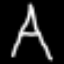
Label: The Eiffel Tower